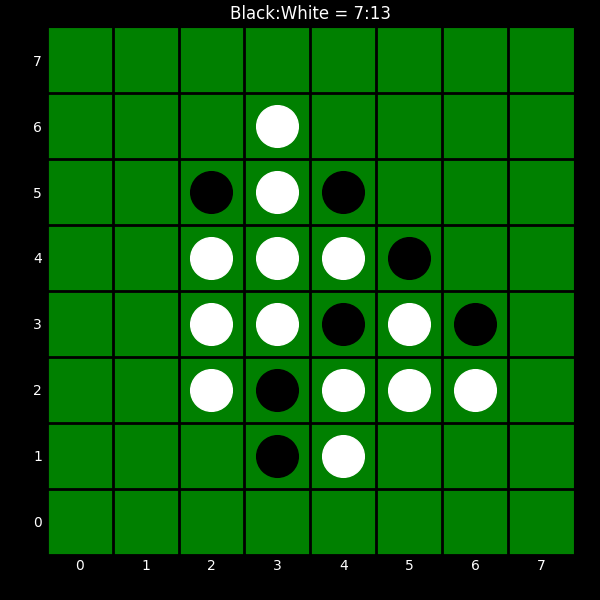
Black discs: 7
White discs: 13